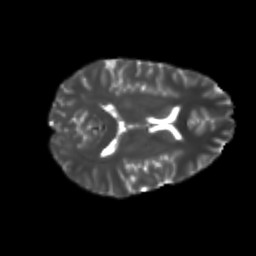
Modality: T2w
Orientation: axial
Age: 25
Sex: female
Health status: healthy
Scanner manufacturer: philips
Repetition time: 7.389 s
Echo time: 0.08599 s